Interaction volume radius: 5 \u00c5
Interaction volume height: 10 \u00c5
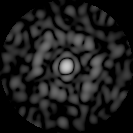
Disorder parameter: 0.8724